Question: I'm coding a beta version of my website and I have a problem currently that I want to fix.
I want to use CSS to make the following code;
'''
<div class="title">
<div class="l_bracket">{</div>
<div class="my_name">Sean Arnold</div>
<div class="dev_student">Developer&nbsp;&nbsp;|&nbsp;&nbsp;Student</div>
<div class="r_bracket">}</div>
</div>
'''
look like this:

How do I do this?
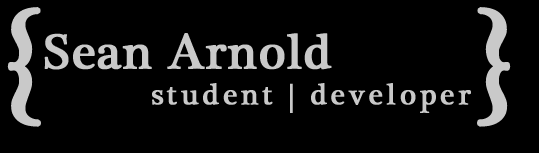
Answer: title should have a background color black and the font-color should be set to gray.
l_bracket should have a float: left
r_bracket should have a float: right.
You have to experiment with the sizes of my_name and dev_student.
If you want to see what you are doing and how the div are sized etc. install firebug.